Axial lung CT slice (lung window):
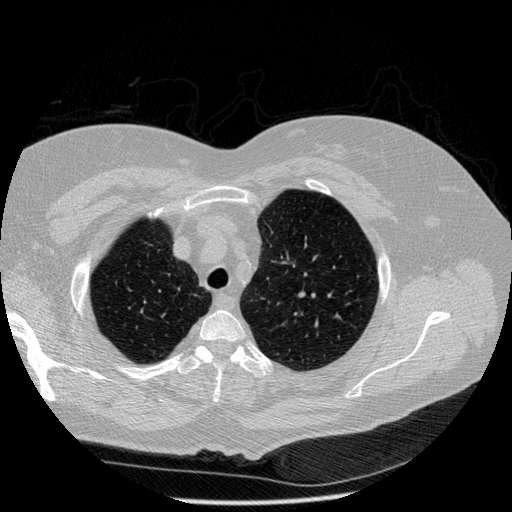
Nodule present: no